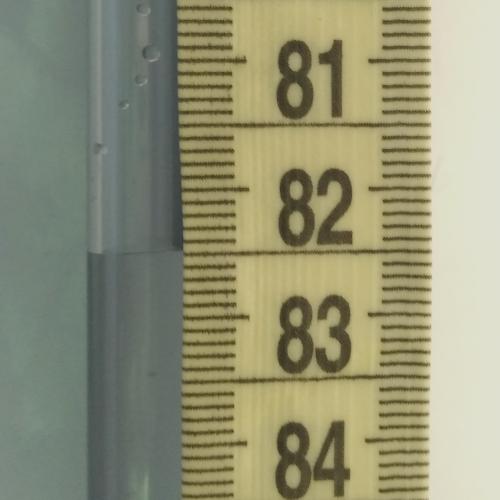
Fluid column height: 82.5 cm